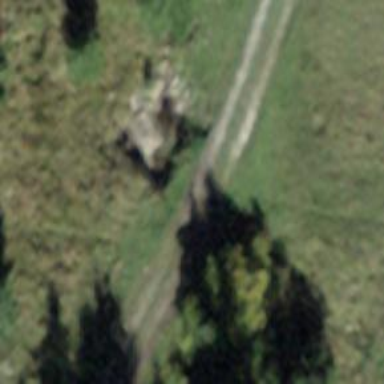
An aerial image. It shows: Culvert tunnel.